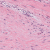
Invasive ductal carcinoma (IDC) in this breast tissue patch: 0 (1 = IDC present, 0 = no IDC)